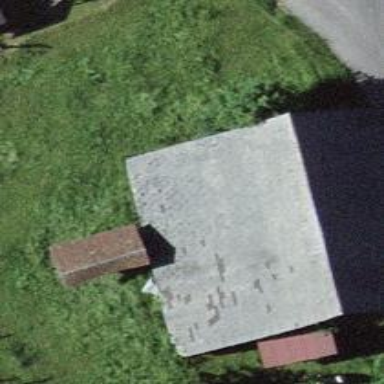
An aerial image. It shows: Barn.